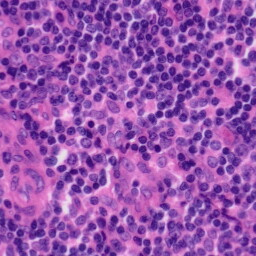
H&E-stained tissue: Tonsil